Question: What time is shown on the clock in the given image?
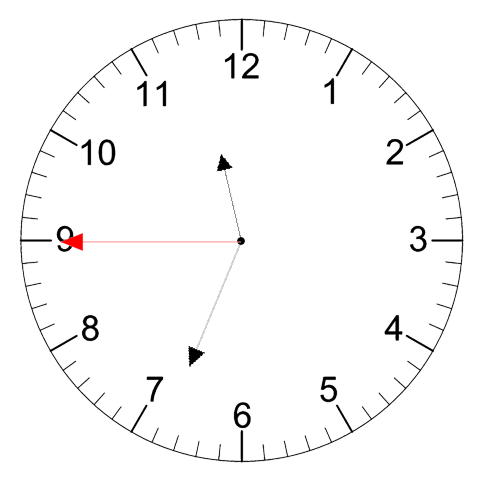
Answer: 11:33:45